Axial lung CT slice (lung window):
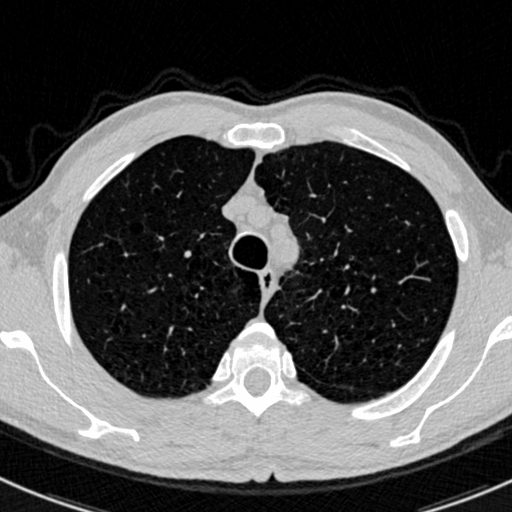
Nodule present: no